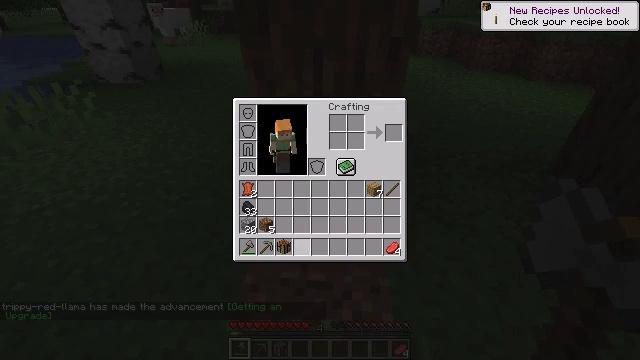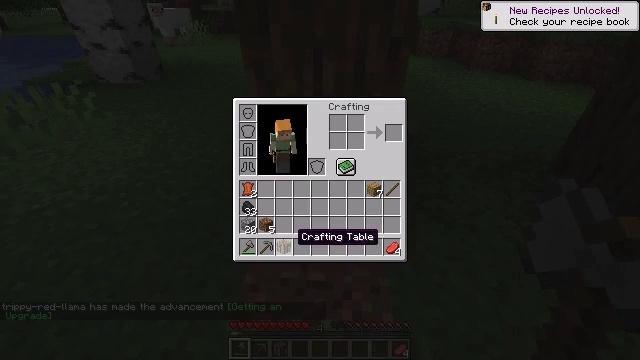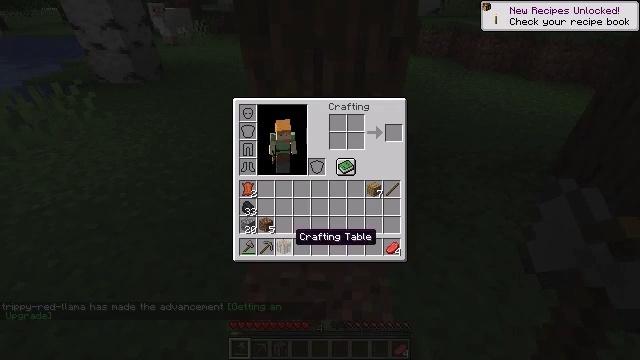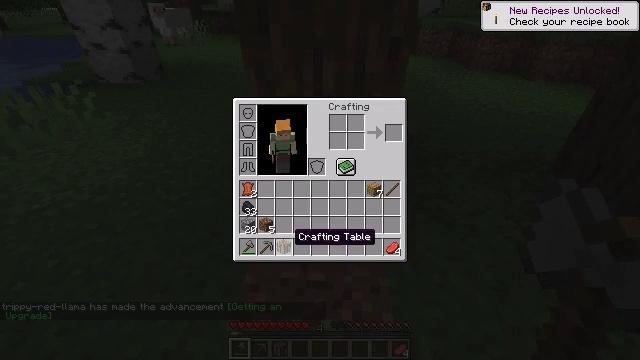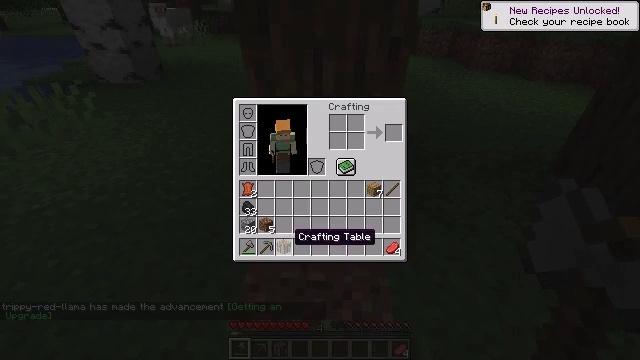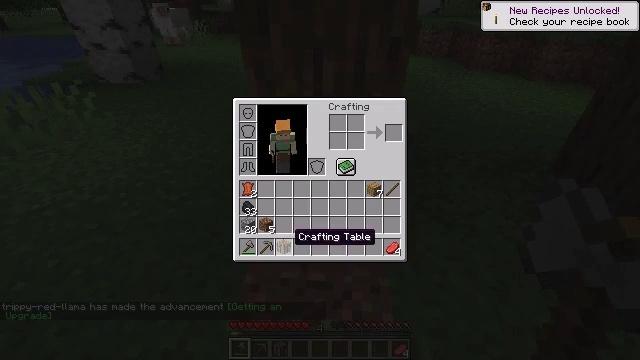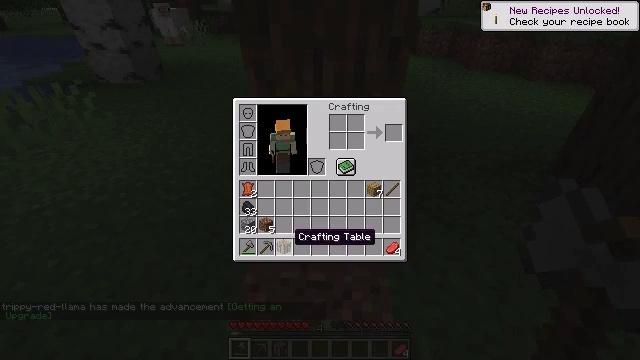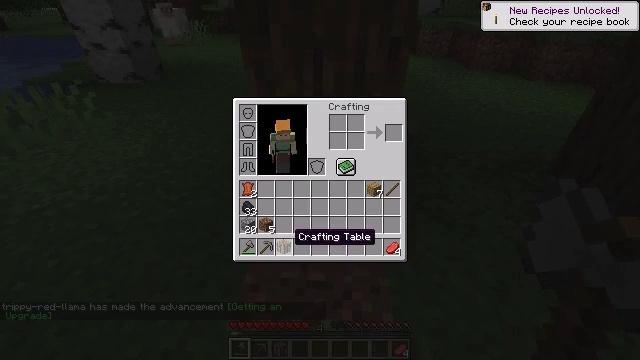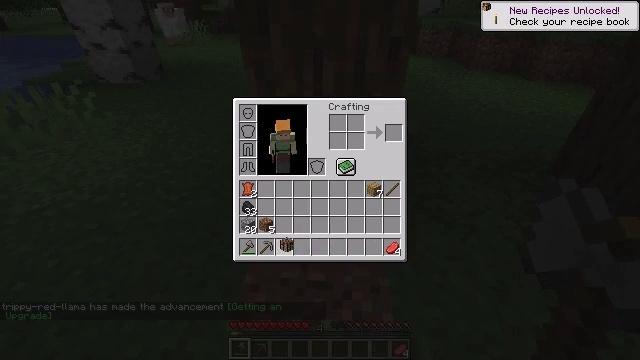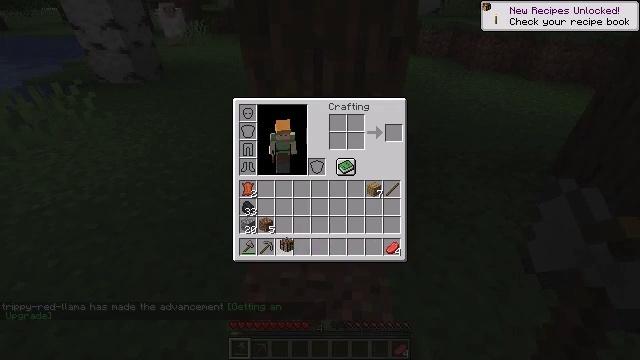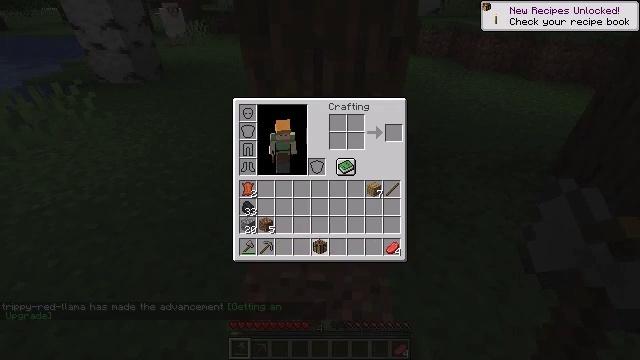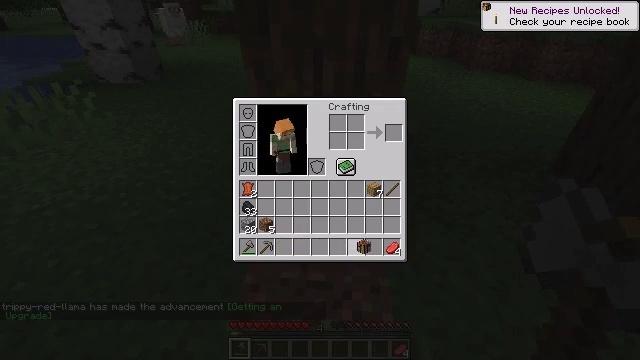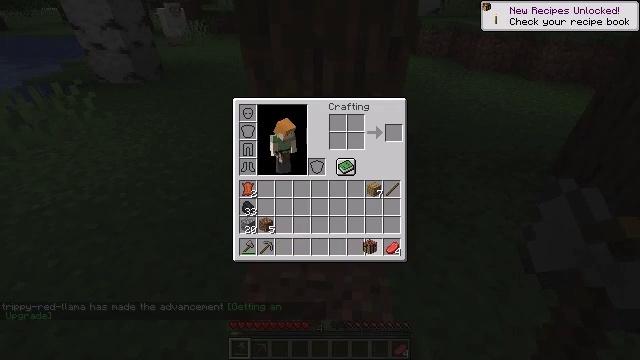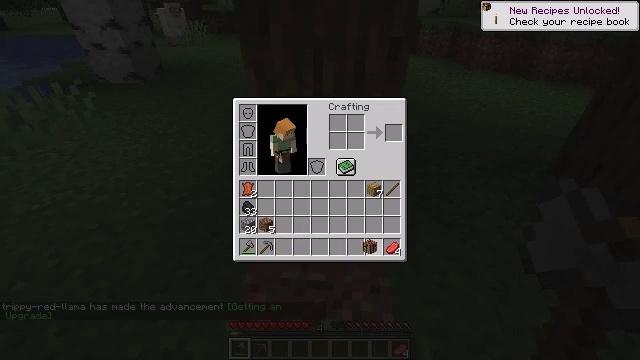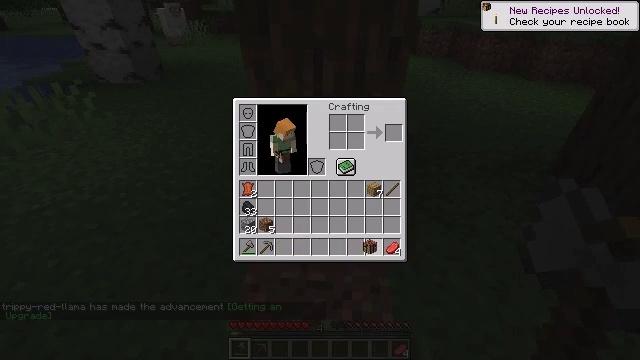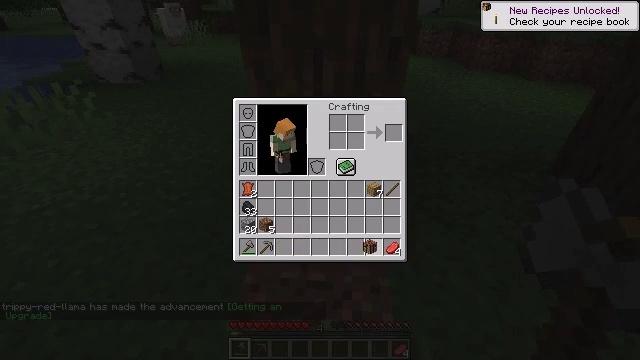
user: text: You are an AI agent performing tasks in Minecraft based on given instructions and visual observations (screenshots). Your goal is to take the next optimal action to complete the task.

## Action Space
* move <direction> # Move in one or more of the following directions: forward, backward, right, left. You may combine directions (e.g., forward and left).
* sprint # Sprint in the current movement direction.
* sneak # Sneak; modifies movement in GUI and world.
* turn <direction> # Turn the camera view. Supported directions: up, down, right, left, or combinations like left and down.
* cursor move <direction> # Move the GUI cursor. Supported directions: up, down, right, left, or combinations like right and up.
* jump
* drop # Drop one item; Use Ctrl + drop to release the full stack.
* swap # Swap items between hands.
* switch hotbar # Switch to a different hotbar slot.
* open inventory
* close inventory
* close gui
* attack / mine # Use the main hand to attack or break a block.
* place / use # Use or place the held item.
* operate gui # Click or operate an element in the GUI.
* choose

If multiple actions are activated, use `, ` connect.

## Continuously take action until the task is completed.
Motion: motion action
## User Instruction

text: Combat the sheep.
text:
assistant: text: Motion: sneak
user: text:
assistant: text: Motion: sneak
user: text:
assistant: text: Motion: sneak
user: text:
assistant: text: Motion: sneak
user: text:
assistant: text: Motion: no_op
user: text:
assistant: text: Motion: no_op
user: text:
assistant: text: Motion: no_op
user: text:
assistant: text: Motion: operate gui
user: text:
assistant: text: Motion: operate gui
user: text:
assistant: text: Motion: cursor move right
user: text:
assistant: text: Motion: cursor move right
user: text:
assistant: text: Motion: no_op
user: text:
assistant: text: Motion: no_op
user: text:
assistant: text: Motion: no_op
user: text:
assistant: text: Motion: no_op
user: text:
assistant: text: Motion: no_op
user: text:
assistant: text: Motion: no_op
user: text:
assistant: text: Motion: no_op
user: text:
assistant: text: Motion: operate gui
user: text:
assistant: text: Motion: operate gui
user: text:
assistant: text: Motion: operate gui
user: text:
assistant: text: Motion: no_op
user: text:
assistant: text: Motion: no_op
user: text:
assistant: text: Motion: no_op
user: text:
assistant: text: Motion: close inventory
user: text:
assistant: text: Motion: close inventory
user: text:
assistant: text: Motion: move left, close inventory
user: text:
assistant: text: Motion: move forward and move left
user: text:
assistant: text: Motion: move forward and move left, turn left and up
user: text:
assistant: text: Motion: move forward and move left, turn left and up